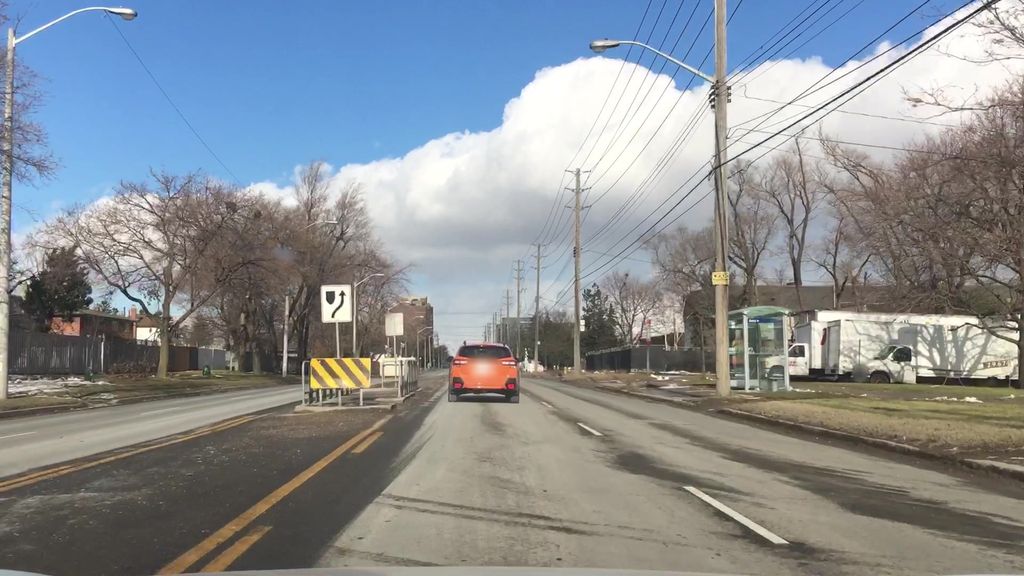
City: toronto